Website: bh-photo
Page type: address-validator
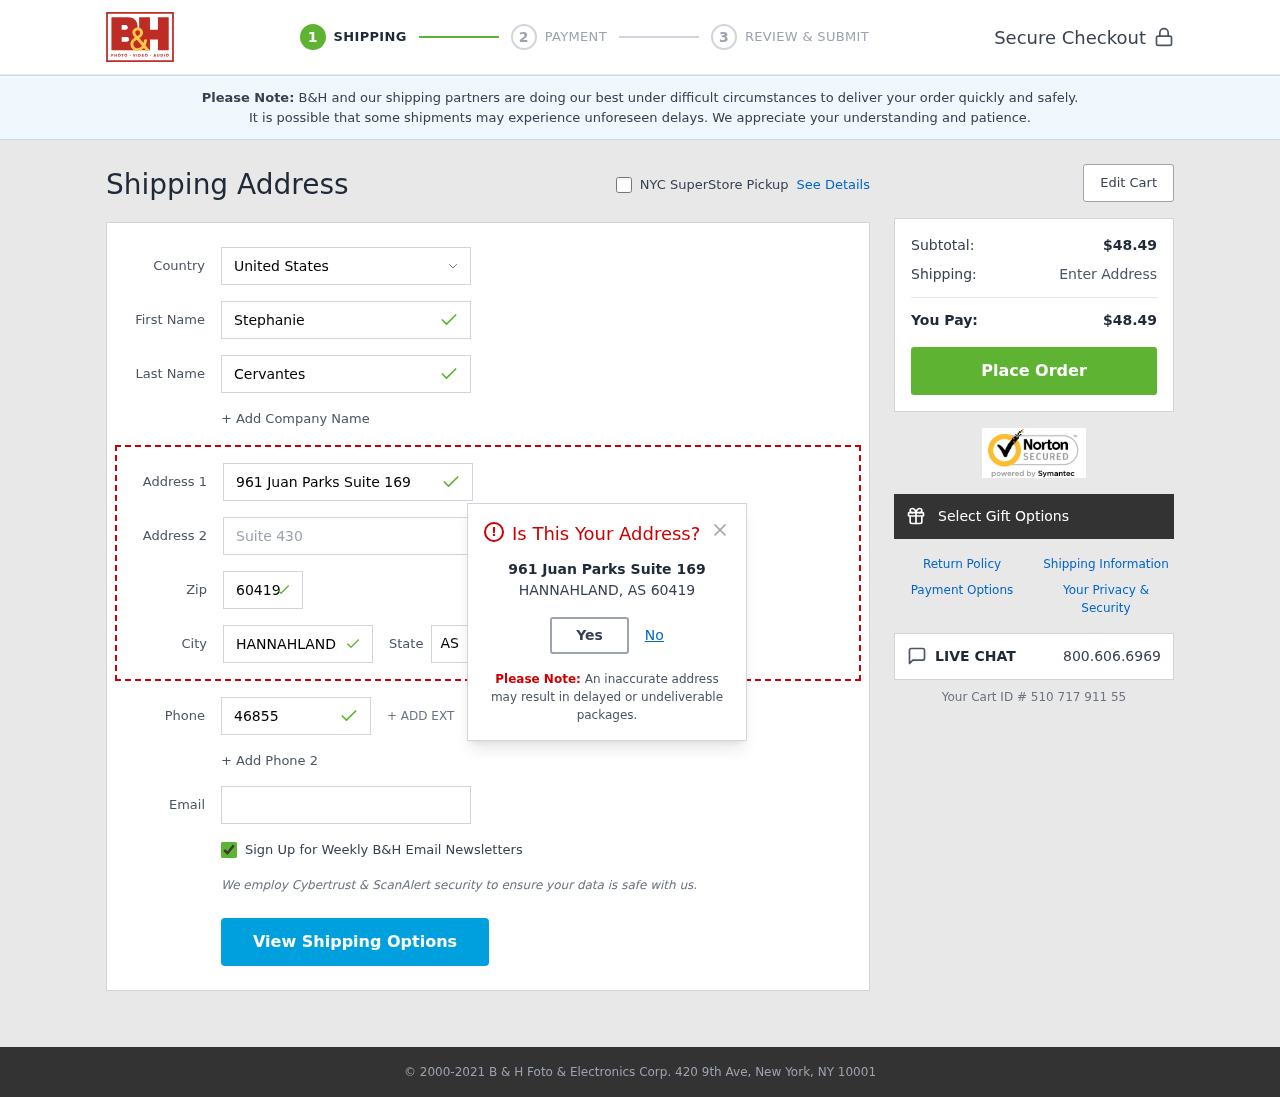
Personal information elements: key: PII_CITY
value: Hannahland
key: PII_COUNTRY
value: United States
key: PII_EMAIL
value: stephanie_cervantes@yahoo.com
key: PII_FIRSTNAME
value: Stephanie
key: PII_LASTNAME
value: Cervantes
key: PII_PHONE
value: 4685559854
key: PII_POSTCODE
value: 60419
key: PII_STATE_ABBR
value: AS
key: PII_STREET
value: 961 Juan Parks Suite 169
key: PII_STREET2
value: Suite 430
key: PII_CITY_MODAL
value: HANNAHLAND
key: PII_STATE
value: AS
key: PII_POSTCODE_FULL
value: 60419
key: PII_POSTCODE_NUMERIC
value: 60419
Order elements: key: ORDER_SUBTOTAL
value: $48.49
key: ORDER_TOTAL
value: $48.49
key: ORDER_ID
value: Your Cart ID # 510 717 911 55